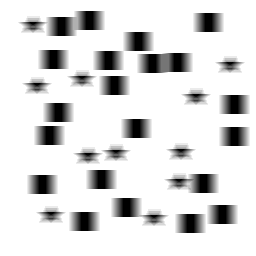
Squares: 21
Triangles: 0
Stars: 11
Total shapes: 32